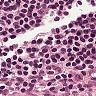
Metastatic tissue present: no